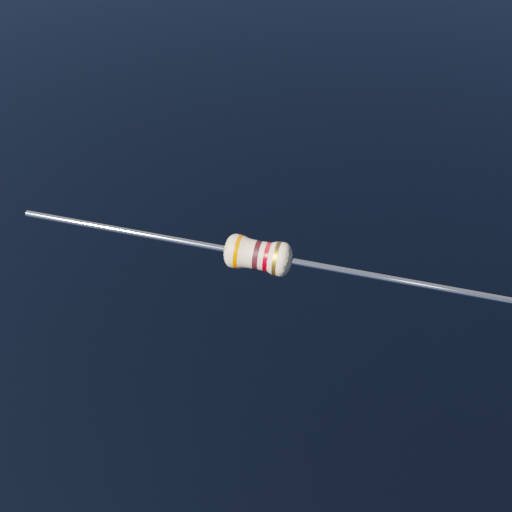
Resistor colour bands (in order): orange, brown, red, gold